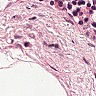
Metastatic tissue present: no